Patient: sex M, age 60
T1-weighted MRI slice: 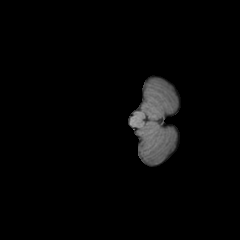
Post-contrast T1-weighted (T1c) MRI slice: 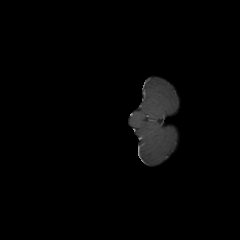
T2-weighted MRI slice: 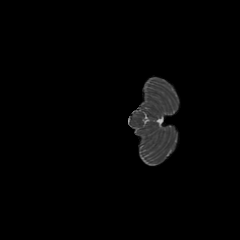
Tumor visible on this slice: no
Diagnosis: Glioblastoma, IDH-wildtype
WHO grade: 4